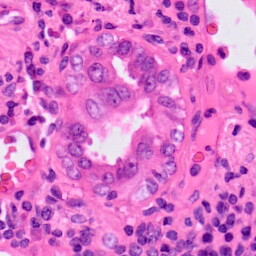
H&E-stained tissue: Lung